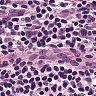
Metastatic tissue present: no